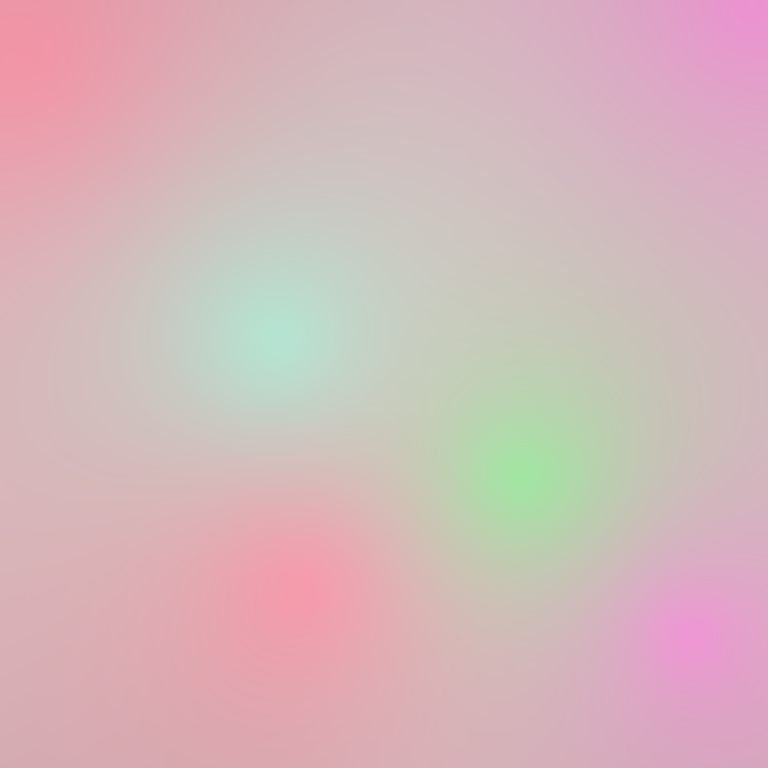
Abstract light effect, smooth gradient from soft pink to gentle green, calm atmosphere, diffuse glow, no room, no furniture, no objects.